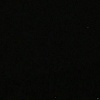
Label: space